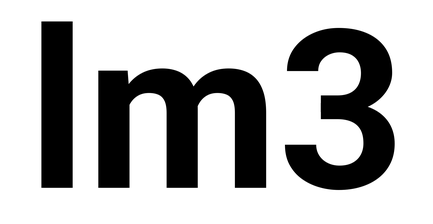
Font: Roboto_Bold